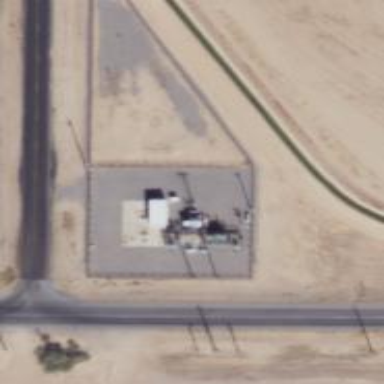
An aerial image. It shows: Outdoor distribution level power substation.